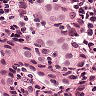
Metastatic tissue present: yes